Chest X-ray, PA view. Patient: 48 years old, sex M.
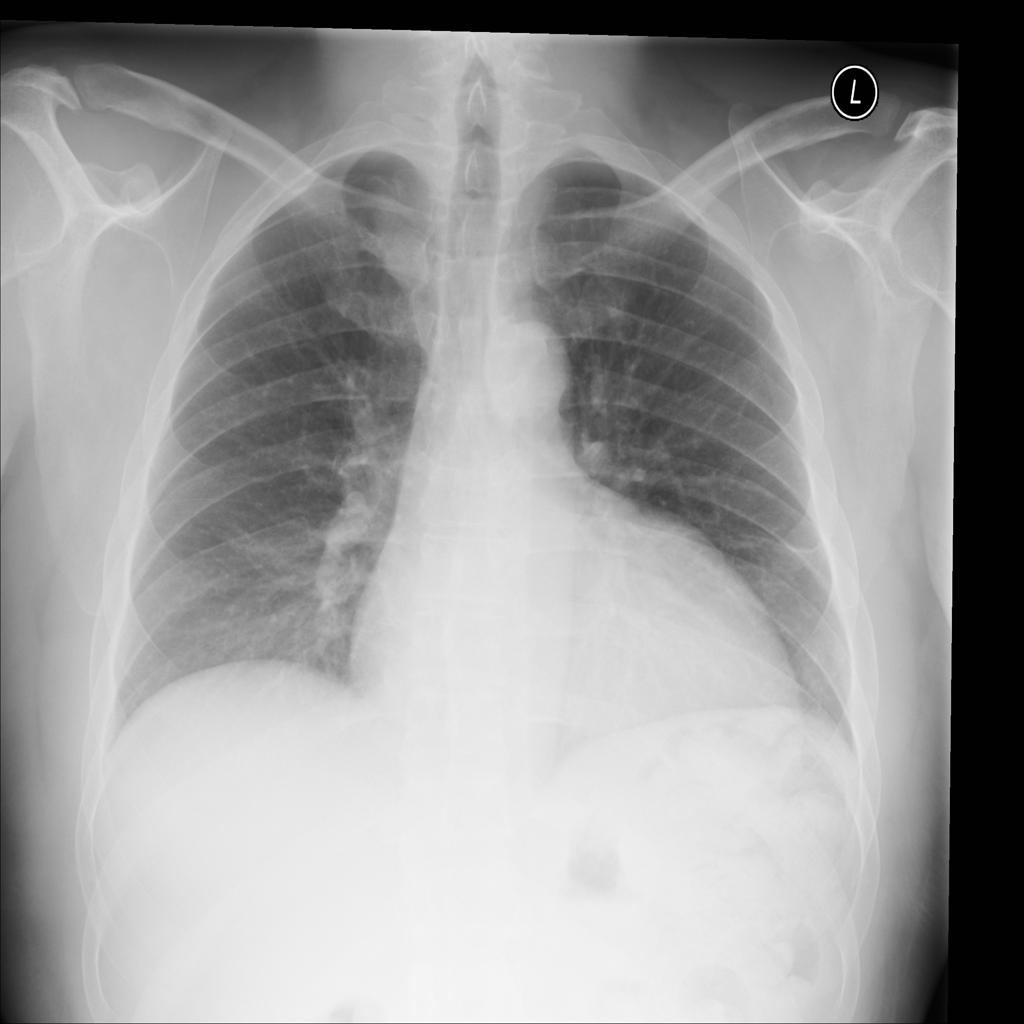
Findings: No Finding